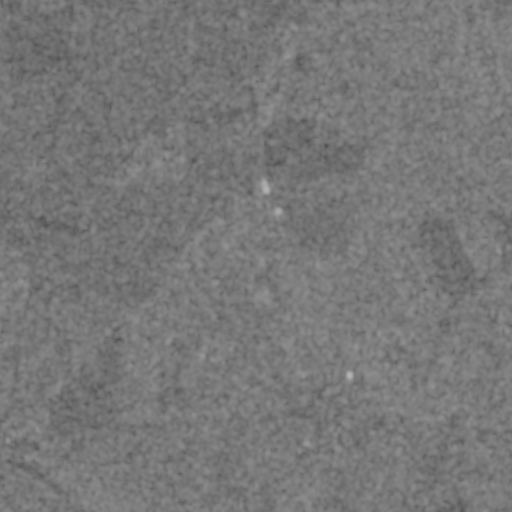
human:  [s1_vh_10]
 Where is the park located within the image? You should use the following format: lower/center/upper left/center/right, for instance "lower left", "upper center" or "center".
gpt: The park is located in the center right of the image.
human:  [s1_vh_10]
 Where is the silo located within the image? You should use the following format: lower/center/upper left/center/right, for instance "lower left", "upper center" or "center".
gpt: The silo is located in the lower right of the image.
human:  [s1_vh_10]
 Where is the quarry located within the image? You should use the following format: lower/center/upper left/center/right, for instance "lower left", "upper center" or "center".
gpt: There is no quarry in the image.

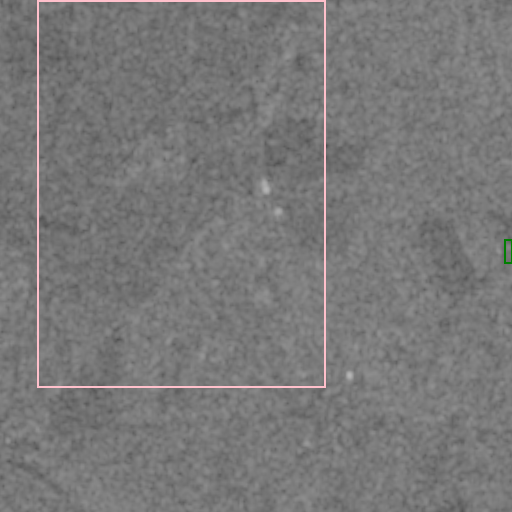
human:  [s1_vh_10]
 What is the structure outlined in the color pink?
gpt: The structure outlined in pink is a crop field.
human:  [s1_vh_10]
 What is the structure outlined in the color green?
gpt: The structure outlined in green is a park.
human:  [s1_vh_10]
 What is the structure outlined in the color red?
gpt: There is no red outline.